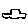
Label: car